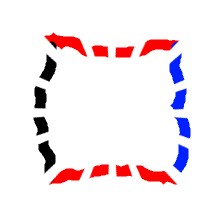
Shape: square